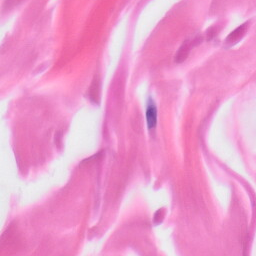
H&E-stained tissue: Skin